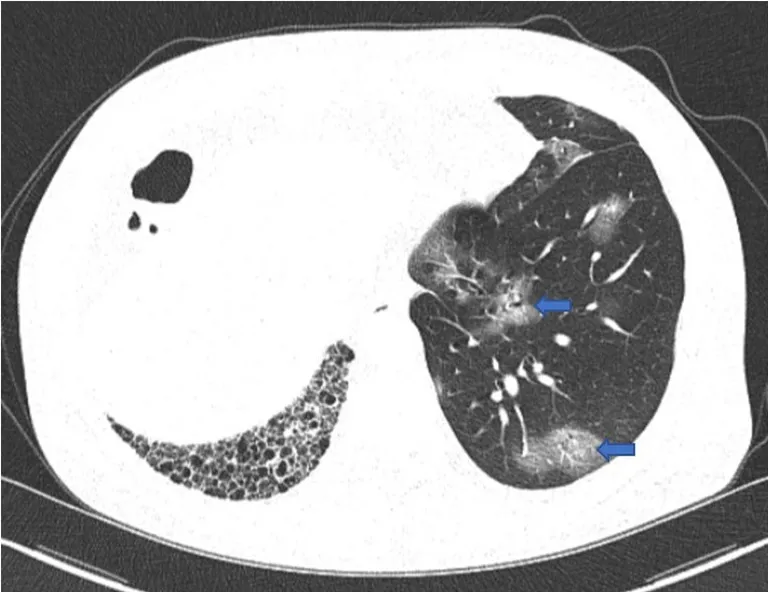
First chest CT image. The image showed COVID-19 pneumonia with scattered ground-glass opacities in the left lung (blue arrow), and fibrosis and honeycomb changes in the right lung.
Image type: radiology (ct)